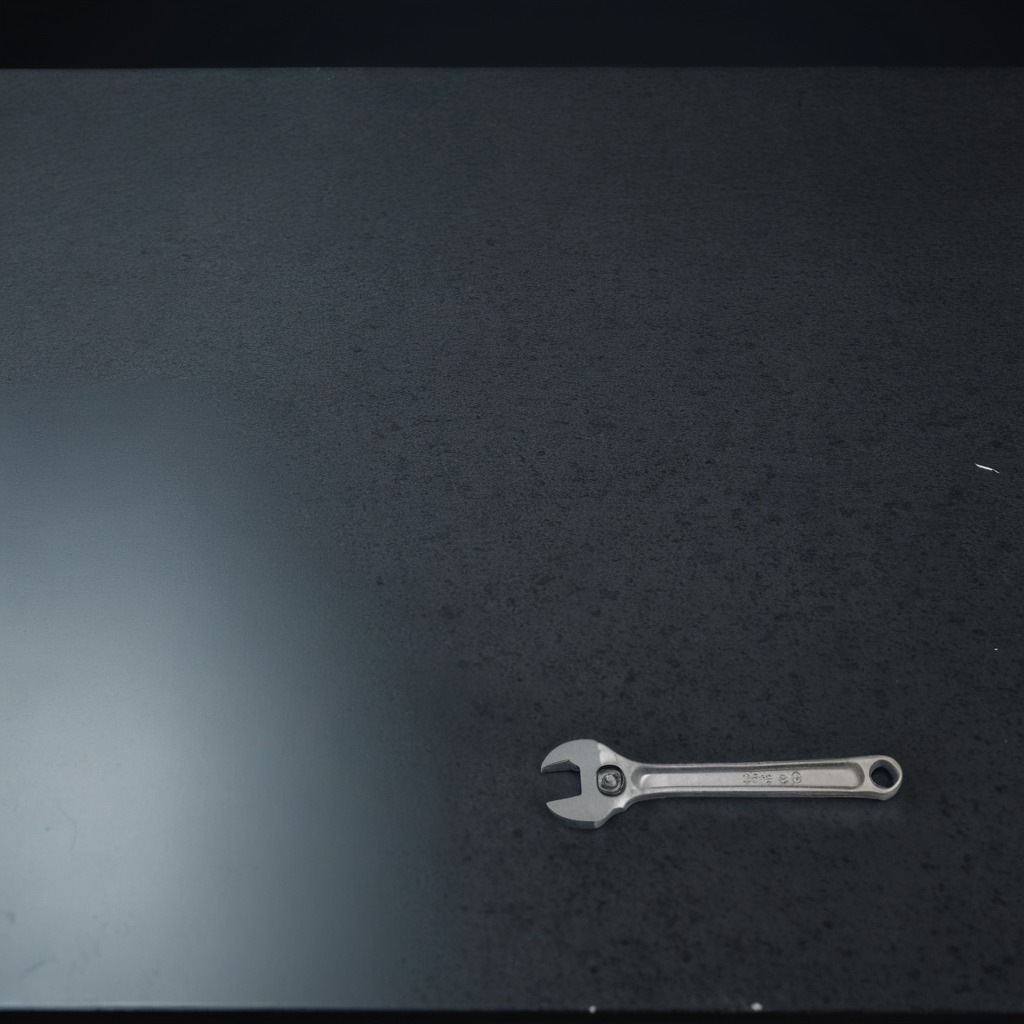
A wrench lying on a clean granite table inside a workshop at night dim ambient light soft shadows worn but